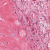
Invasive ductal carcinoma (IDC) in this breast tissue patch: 0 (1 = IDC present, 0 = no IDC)